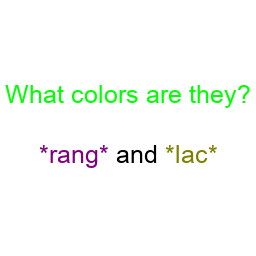
Color: purple, olive
Color name shown: orange, black
Background color: white
Question text color: lime